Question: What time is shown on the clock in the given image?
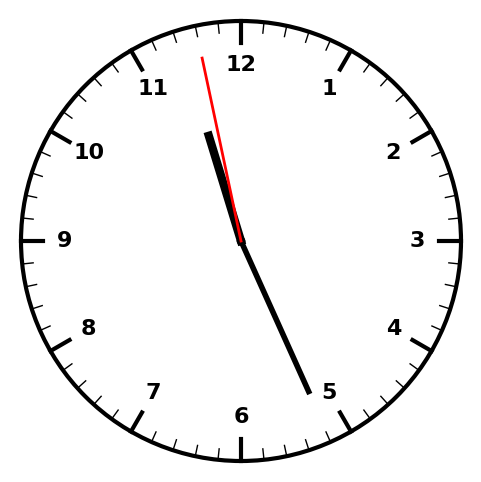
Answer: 11:25:58